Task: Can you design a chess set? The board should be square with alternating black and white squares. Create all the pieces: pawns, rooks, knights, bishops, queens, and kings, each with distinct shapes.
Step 1019:
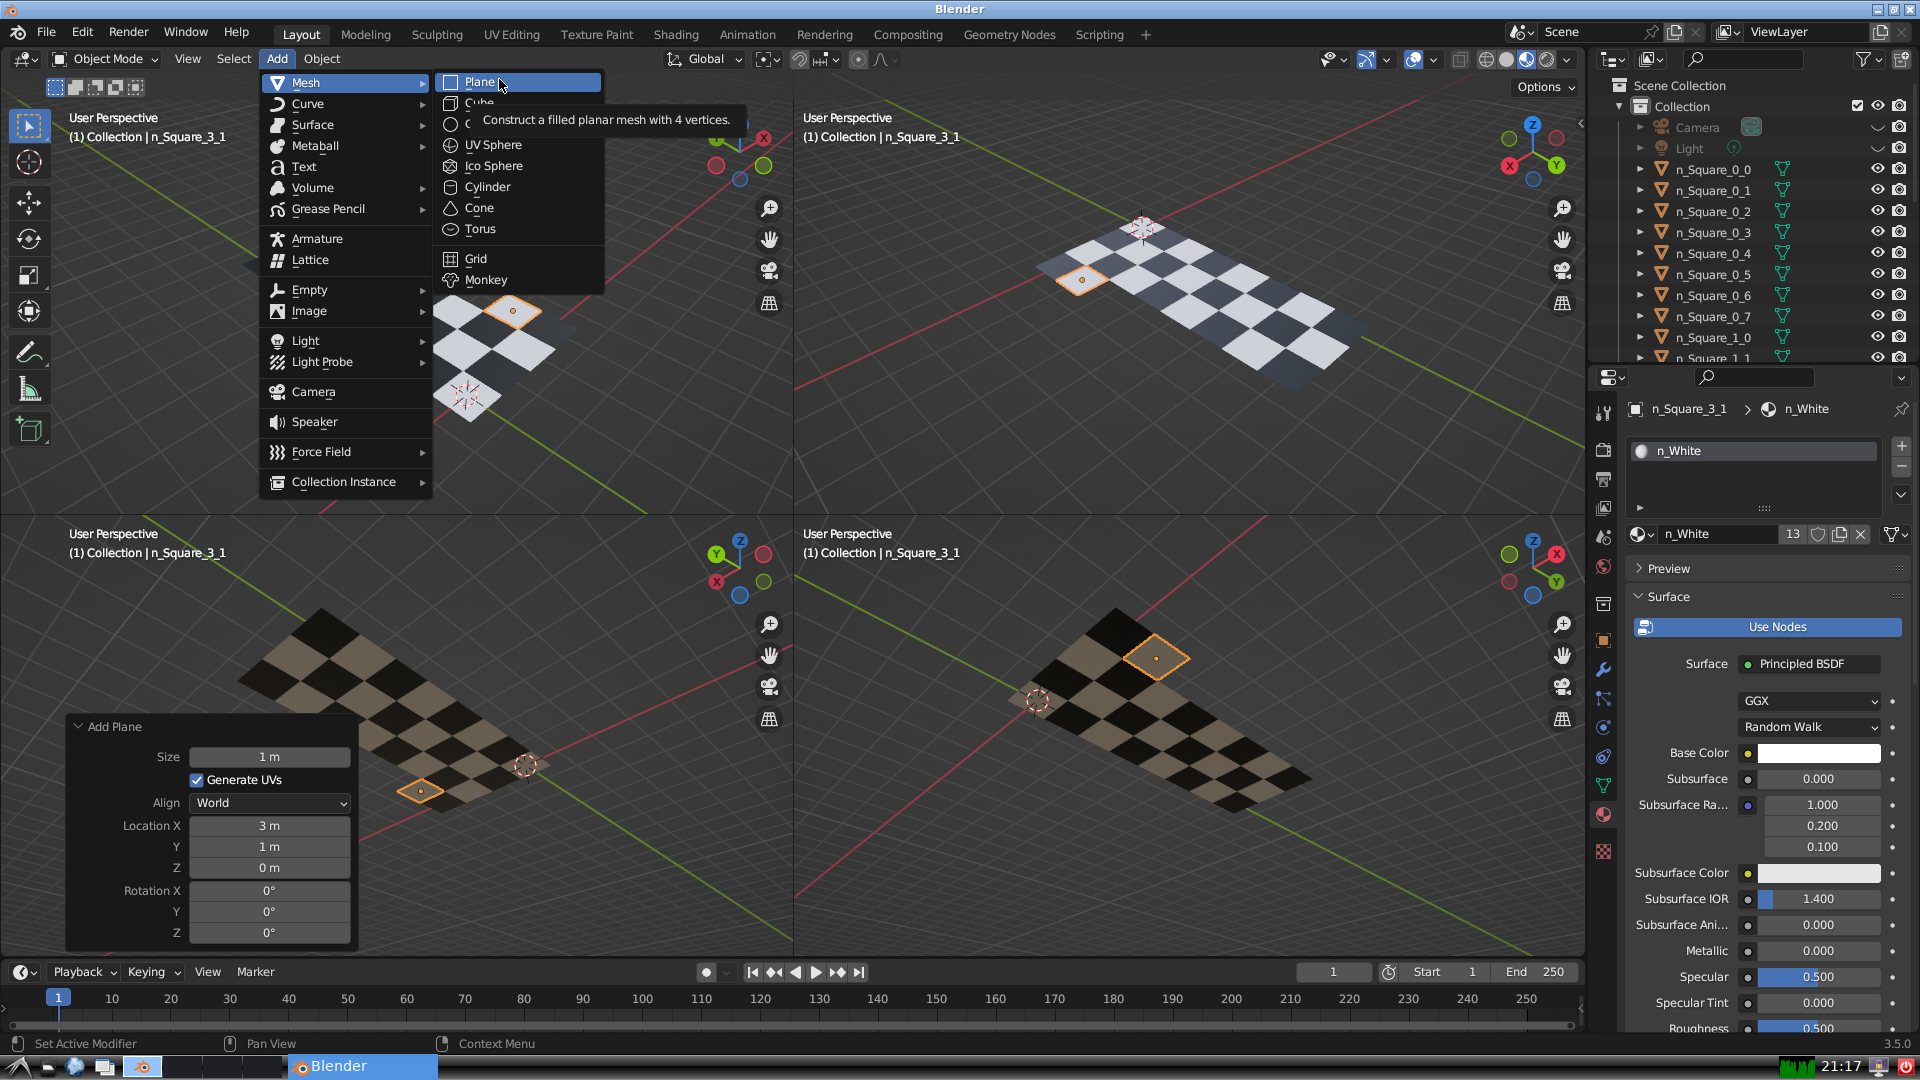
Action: click: no